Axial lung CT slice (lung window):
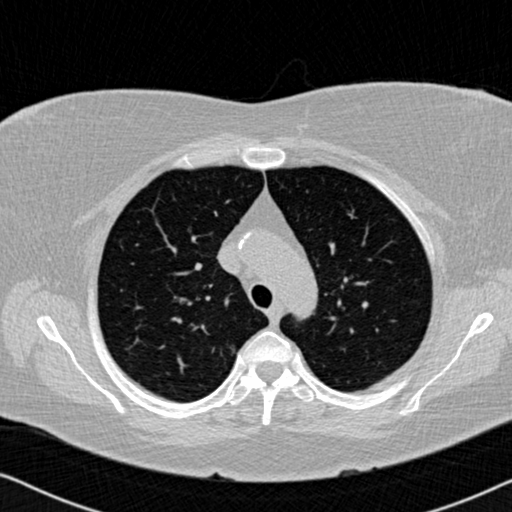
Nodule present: no